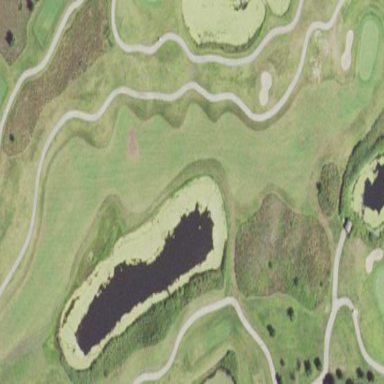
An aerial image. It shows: Grassy area designated as golf fairway.